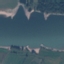
Land use / land cover class: River